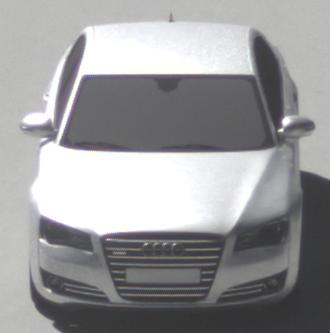
Make: Audi
Model: A8 D4
Model produced from: 2009
Model produced until: 2017
Doors: 4
Color: white
Road condition: dry road
Daytime: midday
Contrast: high contrast